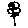
Label: flower